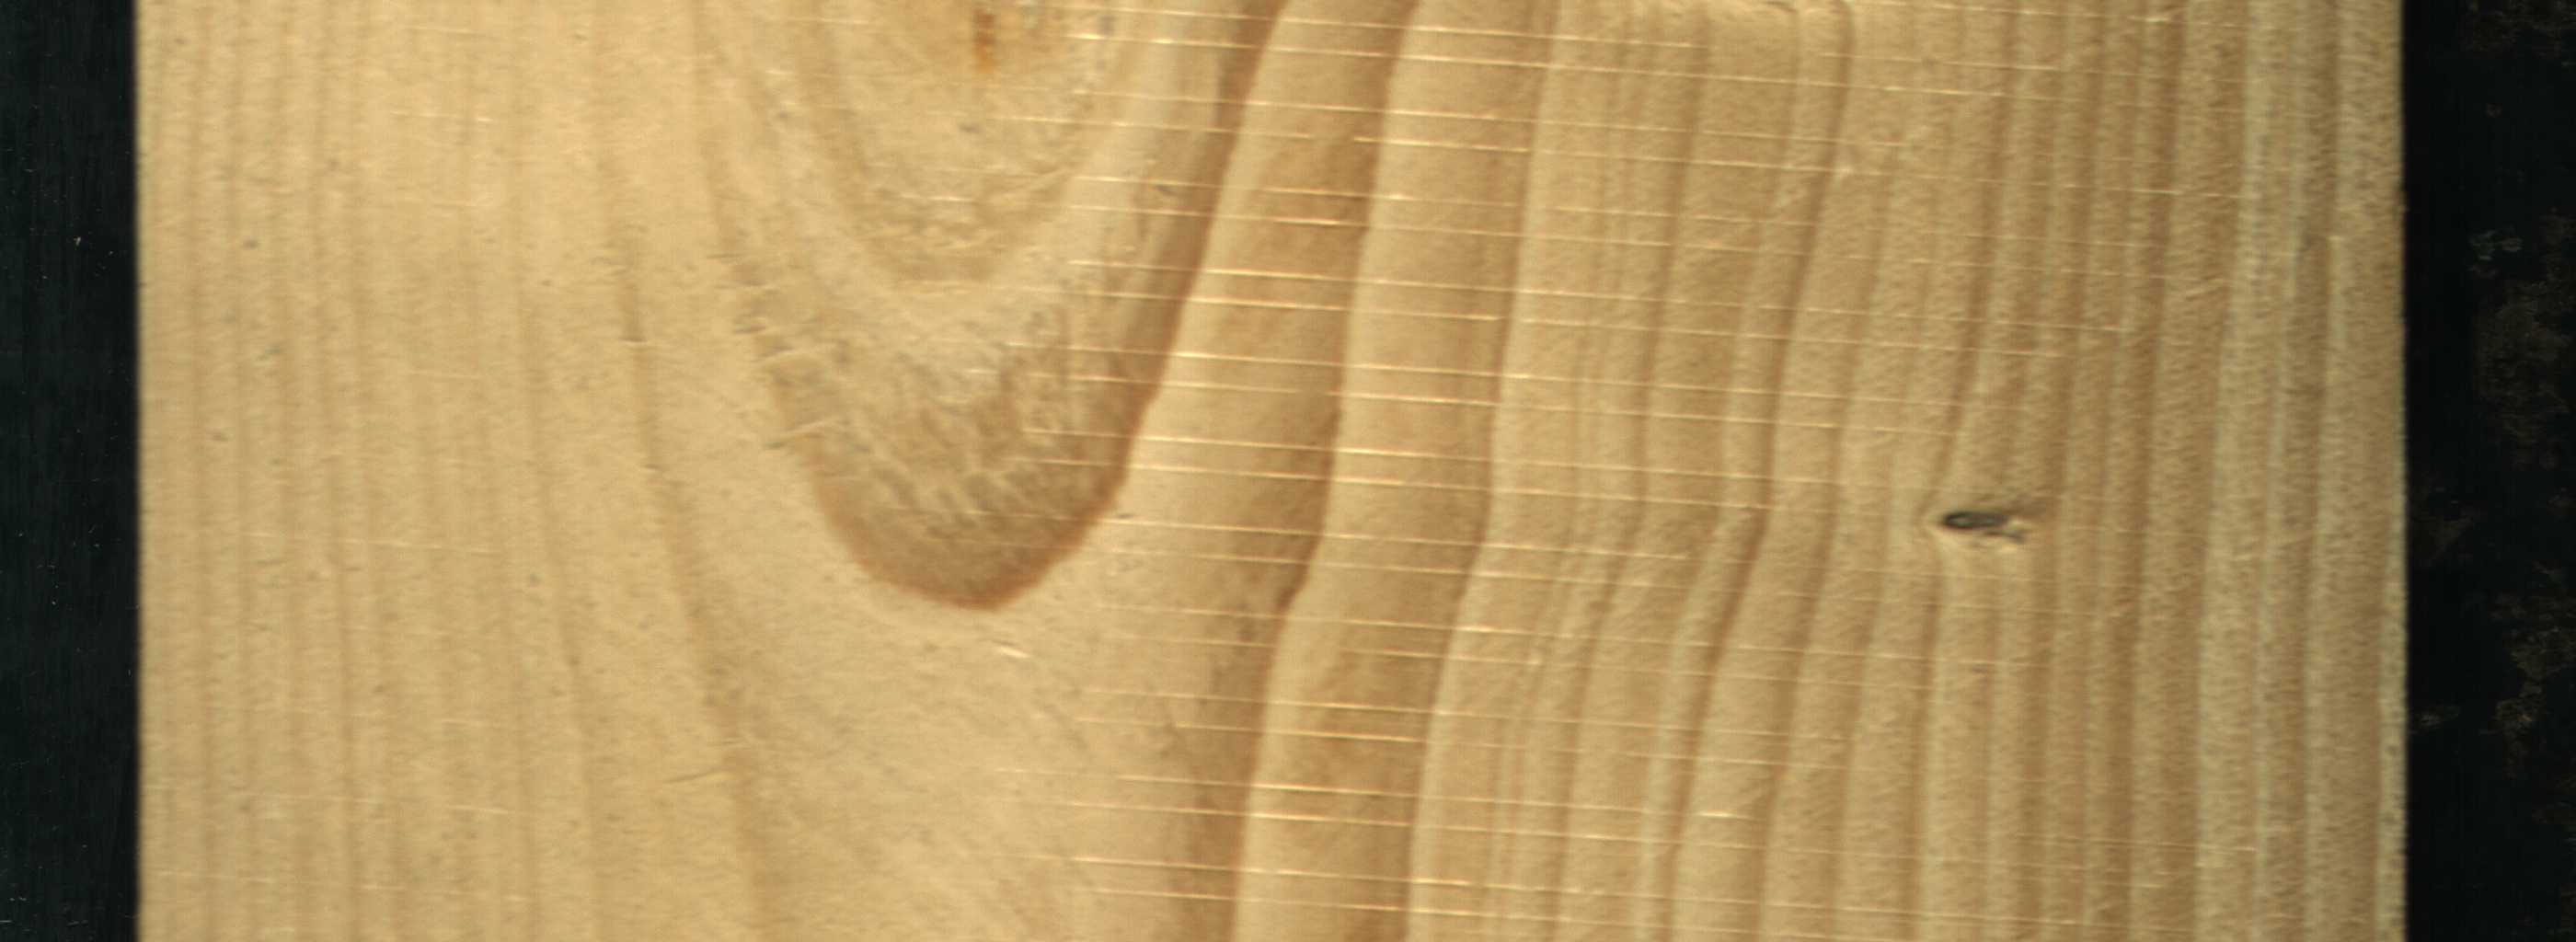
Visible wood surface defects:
Live_Knot